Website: bh-photo
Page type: address-validator
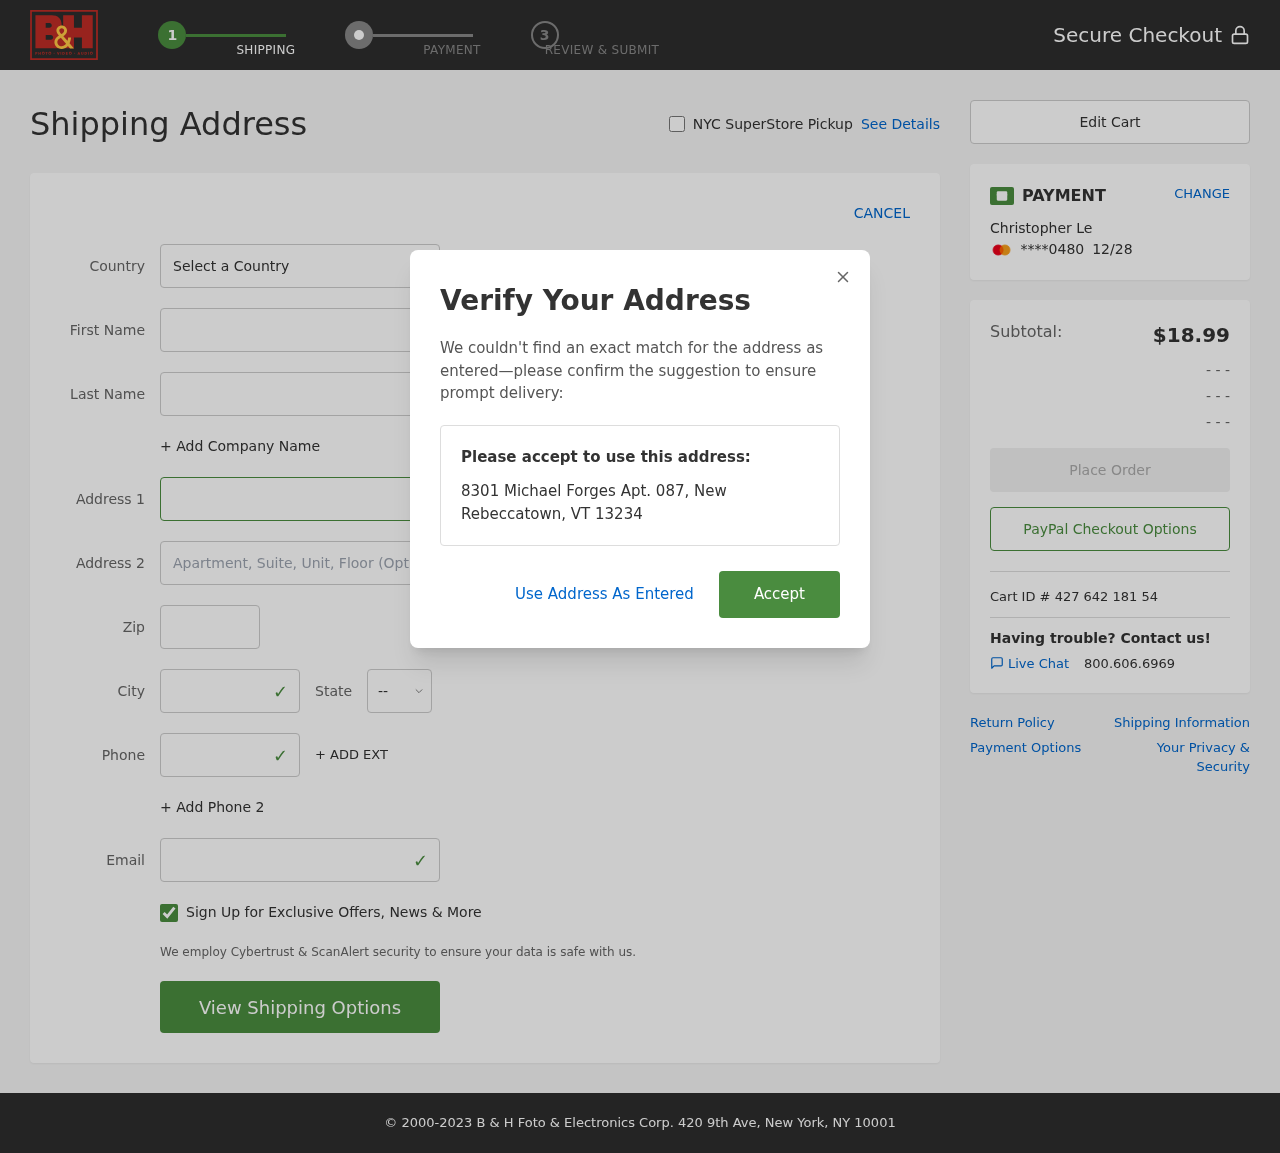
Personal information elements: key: PII_CARD_EXPIRY
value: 12/28
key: PII_CARD_LAST4
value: ****0480
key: PII_CITY
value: New Rebeccatown
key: PII_COUNTRY
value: United States
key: PII_EMAIL
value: cle@gmail.com
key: PII_FIRSTNAME
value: Christopher
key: PII_FULLNAME
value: Christopher Le
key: PII_LASTNAME
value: Le
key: PII_PHONE
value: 3393828196
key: PII_POSTCODE
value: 13234
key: PII_STATE_ABBR
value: VT
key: PII_STREET
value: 8301 Michael Forges Apt. 087
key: PII_STREET2
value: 737 Porter Flat Apt. 909
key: PII_CITY_STATE_ZIP
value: New Rebeccatown, VT 13234
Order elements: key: ORDER_SUBTOTAL
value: $18.99
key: ORDER_ID
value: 427 642 181 54